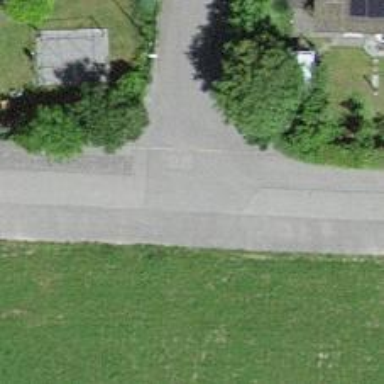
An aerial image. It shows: Residential road with asphalt surface and no sidewalks.